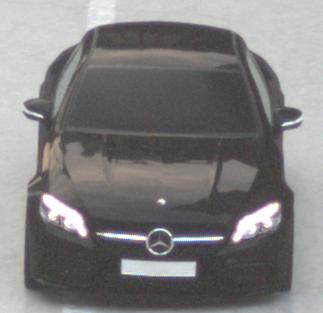
Make: Mercedes-Benz
Model: C 43 AMG
Detailed model: C-Class (205) AMG Limousine
Model produced from: 2016/10
Model produced until: 2018/04
Doors: 4
Color: black
Road condition: wet road
Daytime: morning or afternoon
Contrast: low contrast